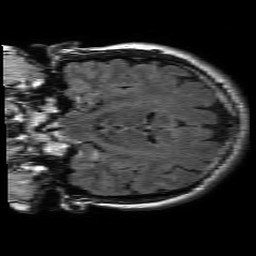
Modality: FLAIR
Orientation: coronal
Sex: male
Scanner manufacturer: philips
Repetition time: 11 s
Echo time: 0.125 s